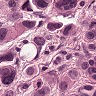
Metastatic tissue present: yes